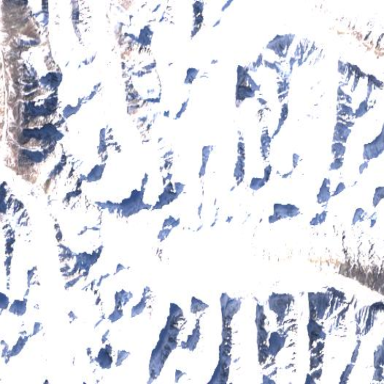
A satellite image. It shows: Stunning view of glacier.